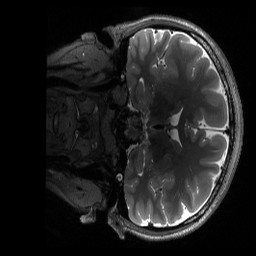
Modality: T2w
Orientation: coronal
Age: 24
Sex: female
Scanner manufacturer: siemens
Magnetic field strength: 3 T
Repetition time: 3.2 s
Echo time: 0.563 s